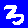
Digit: 3